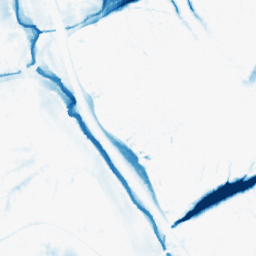
Category: morphological
Decomposition family: morphological_ellipse
Decomposition parameters: operation: closing
width: 30
height: 30
Upsampling method: regularized
Upsampling parameters: scale: 2
lambda_reg: 0.001
Upsampling scale: 2